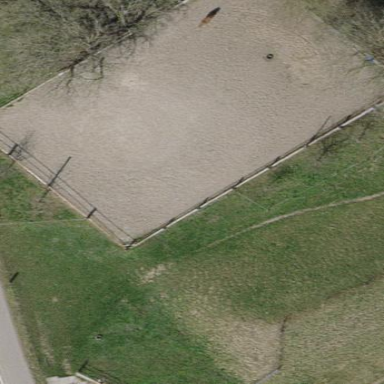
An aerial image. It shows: Equestrian pitch for leisure land sports.